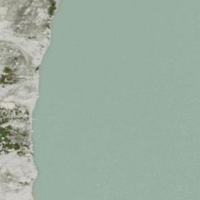
EUNIS habitat code: 48
Species observed at this site:
Saxicola rubetra
Prunella collaris